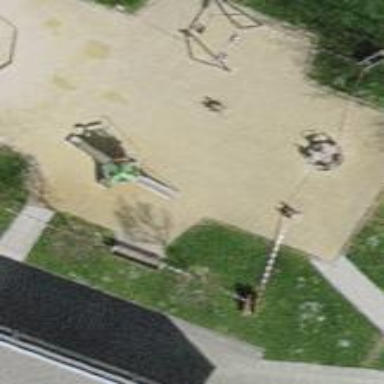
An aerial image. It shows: Playground area for leisure land.